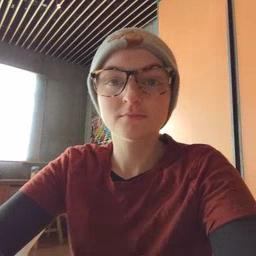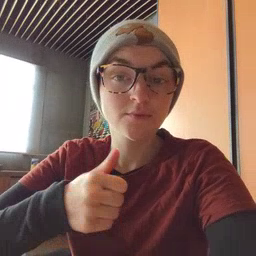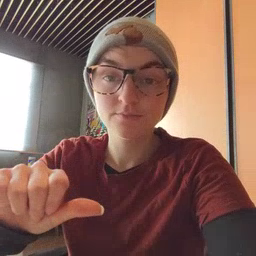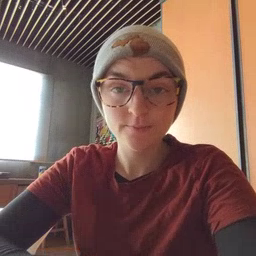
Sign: any